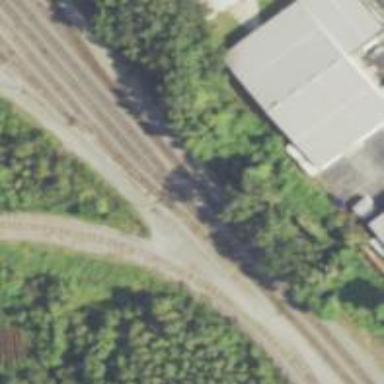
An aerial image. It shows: Railway yard in service.